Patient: sex F, age 71
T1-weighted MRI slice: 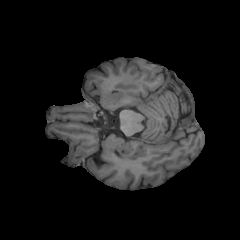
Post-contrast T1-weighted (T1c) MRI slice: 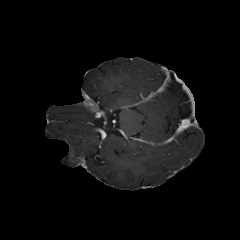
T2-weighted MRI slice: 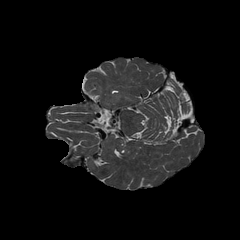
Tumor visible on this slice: no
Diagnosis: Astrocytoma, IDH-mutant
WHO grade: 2